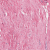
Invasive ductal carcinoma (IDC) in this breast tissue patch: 0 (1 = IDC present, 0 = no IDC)